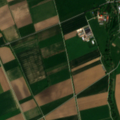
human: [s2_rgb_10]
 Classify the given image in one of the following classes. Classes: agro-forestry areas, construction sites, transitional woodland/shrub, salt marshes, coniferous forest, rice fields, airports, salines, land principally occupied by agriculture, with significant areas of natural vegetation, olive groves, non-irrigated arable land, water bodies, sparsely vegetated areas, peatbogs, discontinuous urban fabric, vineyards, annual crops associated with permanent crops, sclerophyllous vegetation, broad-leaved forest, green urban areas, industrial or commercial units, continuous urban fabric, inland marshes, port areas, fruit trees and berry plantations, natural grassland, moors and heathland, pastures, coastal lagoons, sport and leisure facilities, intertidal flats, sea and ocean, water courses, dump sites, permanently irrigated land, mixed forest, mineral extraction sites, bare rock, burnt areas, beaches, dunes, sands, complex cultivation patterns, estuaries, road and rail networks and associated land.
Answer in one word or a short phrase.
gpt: discontinuous urban fabric, non-irrigated arable land, complex cultivation patterns